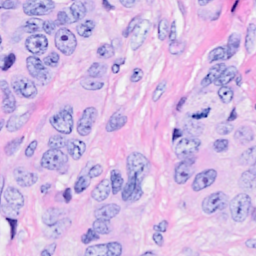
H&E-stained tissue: Breast